Interaction volume radius: 5 \u00c5
Interaction volume height: 15 \u00c5
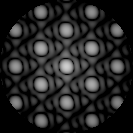
Disorder parameter: 0.00468